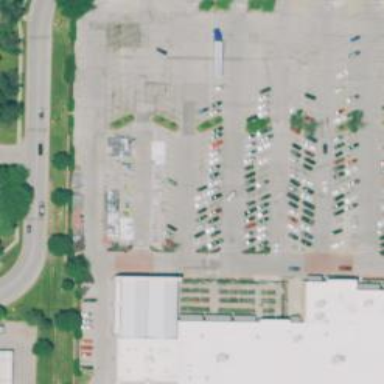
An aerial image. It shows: Parking space.